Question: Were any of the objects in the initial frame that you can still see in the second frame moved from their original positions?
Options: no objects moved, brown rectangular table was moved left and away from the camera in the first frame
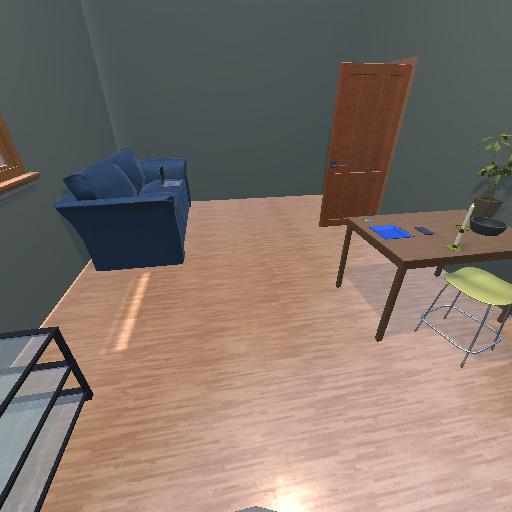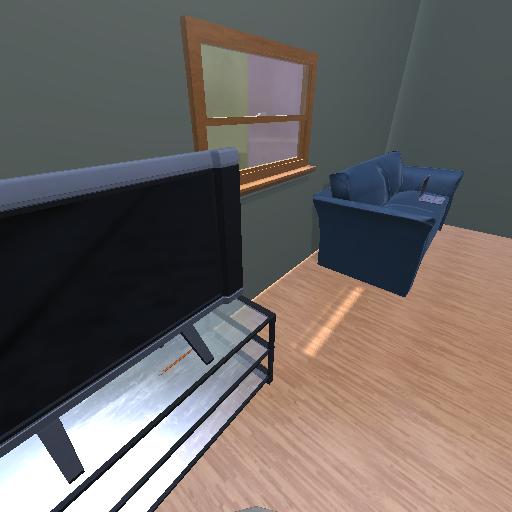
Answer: no objects moved